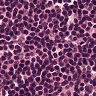
Metastatic tissue present: no